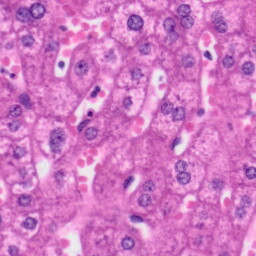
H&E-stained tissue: Liver